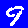
Digit: 9